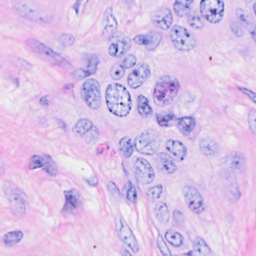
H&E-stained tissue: Breast